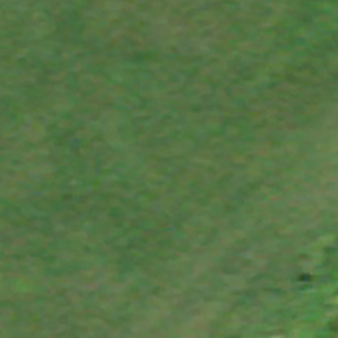
Label: other